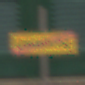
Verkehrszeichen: EndeDerUmleitungsankuendigung
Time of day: Midday
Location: Outdoor (Urban)
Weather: Overcast
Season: NotSpecified
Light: Natural